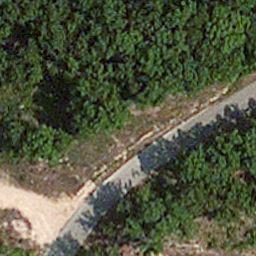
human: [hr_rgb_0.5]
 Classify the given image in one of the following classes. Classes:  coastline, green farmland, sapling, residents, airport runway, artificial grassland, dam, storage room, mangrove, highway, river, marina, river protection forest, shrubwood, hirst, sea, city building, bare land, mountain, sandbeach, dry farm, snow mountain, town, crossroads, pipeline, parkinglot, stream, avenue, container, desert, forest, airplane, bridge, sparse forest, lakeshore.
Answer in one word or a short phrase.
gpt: avenue